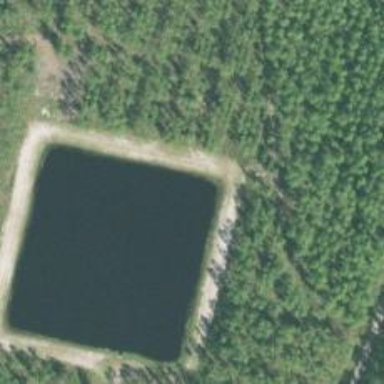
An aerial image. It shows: Reservoir of natural water.